Question: I have code that takes the name of a term and pulls in a post of a custom post type of the same name. This works well. Except when a PS character is in the title.
e.g. pseudocode
'''
$q = new WP_Query (array( 'name' => "Insurance Rating PS1K"));
if($q->have_posts()){
// expected path of logic flow
} else {
// nothing was found =s
}
'''
This post does indeed exist, yet it is not found, and this problem only affects cases with a 'PS' character in the title. Since Wordpress already sanitizes the titles etc, what is happening? Why does this not work?
edit:
This is a general case, not specific to any codebase of mine. I want to know why this happens and how to avoid it, the codebase this first arose in is irrelevant. So I dont need an alternative solution, as I'm looking for it happened
edit 2:
The database tables are using 'utf8_general_ci' encoding.
The PS character is also being saved as is, not as a html entity, here's a screenshot from phpmyadmin:

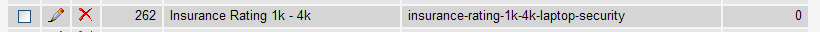
Answer: What encoding is your PHP file in, and does it match the encoding of the database? They need to match for this to work. (Check your IDE or <URL>
Failing that, make sure that the character isn't a '&pound;' entity instead of the literal character.